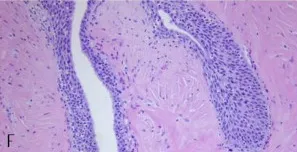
Microscopic photograph of the tumor. F. Cysts are lined by benign transitional-type epithelium, beneath which the stroma is hyalinized (hematoxylin and eosin, x 200).
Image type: pathology (h&e)